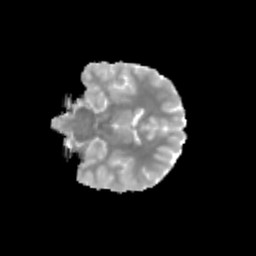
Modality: MD
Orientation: coronal
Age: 13
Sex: female
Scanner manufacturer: siemens
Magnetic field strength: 3 T
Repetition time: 3.8 s
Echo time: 0.07 s